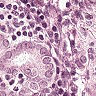
Metastatic tissue present: yes